Question: Here is my code:
Class calendar_list
'''
new list_view().next(pk[position],maintype[position],this);
'''
Class list_view
'''
public void next(int pk,int type,Context ct){
Intent intent = null;
if(type==1)
intent = new Intent(ct,text_eachview.class);
else if(type==2)
intent = new Intent(ct,pic_eachview.class);
else if(type==3)
intent = new Intent(ct,video_eachview.class);
else if(type==4)
intent = new Intent(ct,voice_eachview.class);
intent.putExtra("ID",pk);
startActivity(intent);
}
}
'''
My code doesn't work, I want to know why? Is this possible?
Thanks.

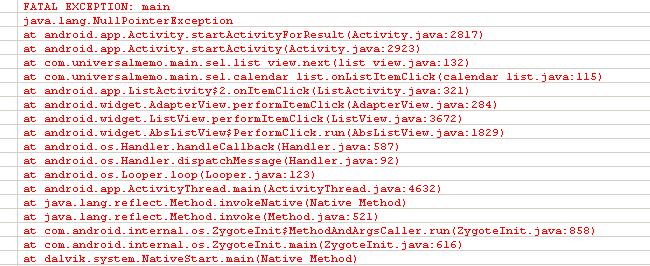
Answer: The error comes from the fact that your list_view instance is not a started activity. Try to declare you next method as
'''
public static void next(int pk,int type, Activity ct){
'''
and to start the next activity as
'''
ct.startActivity(intent);
'''
(this would work given that calendar_list is an activity and calendar_list.this is a started activity (most likely the currently visible one))